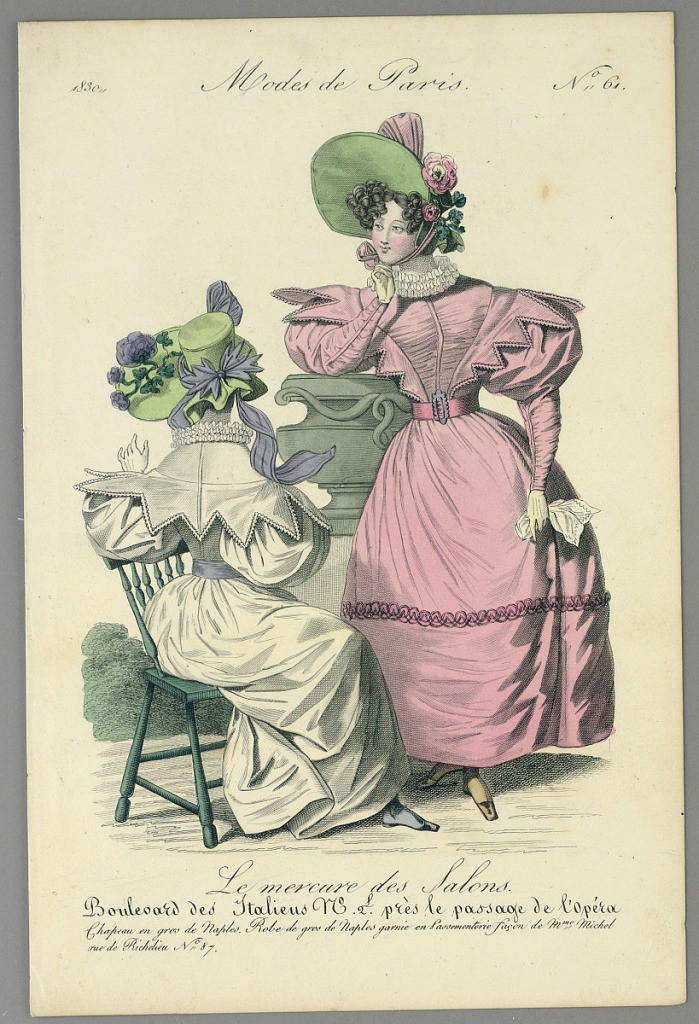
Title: Fashion Plate from Le Mercure des Salons, Modes de Paris
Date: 1830
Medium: Wood engraving, brush and watercolor on paper
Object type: Print
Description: Two women in walking dresses. One st anding right ink pink; the other sitting, facing left, in a white dress and green bonnet. Title above and below.